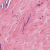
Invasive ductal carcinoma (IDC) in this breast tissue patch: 0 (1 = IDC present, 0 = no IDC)